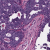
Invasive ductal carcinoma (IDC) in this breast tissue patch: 0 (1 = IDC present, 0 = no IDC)